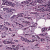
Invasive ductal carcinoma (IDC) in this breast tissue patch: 1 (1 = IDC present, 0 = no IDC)